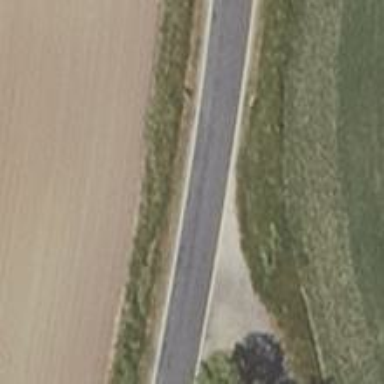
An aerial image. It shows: Secondary road with asphalt surface.